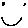
Label: smiley face